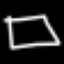
Label: square